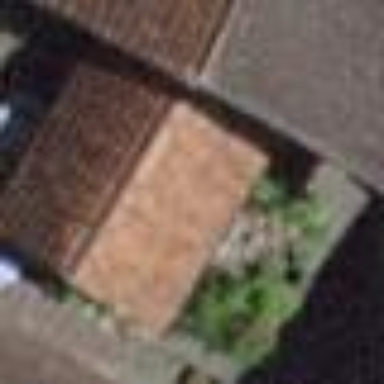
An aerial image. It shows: Shed building.